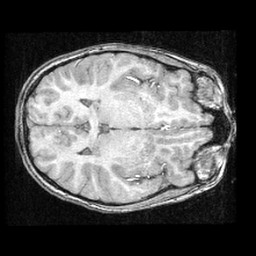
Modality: T1w
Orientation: axial
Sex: female
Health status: ill
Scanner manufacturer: ge
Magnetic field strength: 1.5 T
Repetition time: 21 s
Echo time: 0.008 s